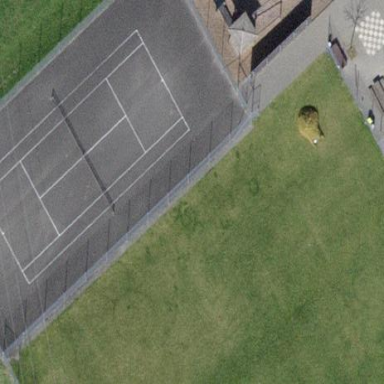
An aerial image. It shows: Tennis court on the leisure land pitch.